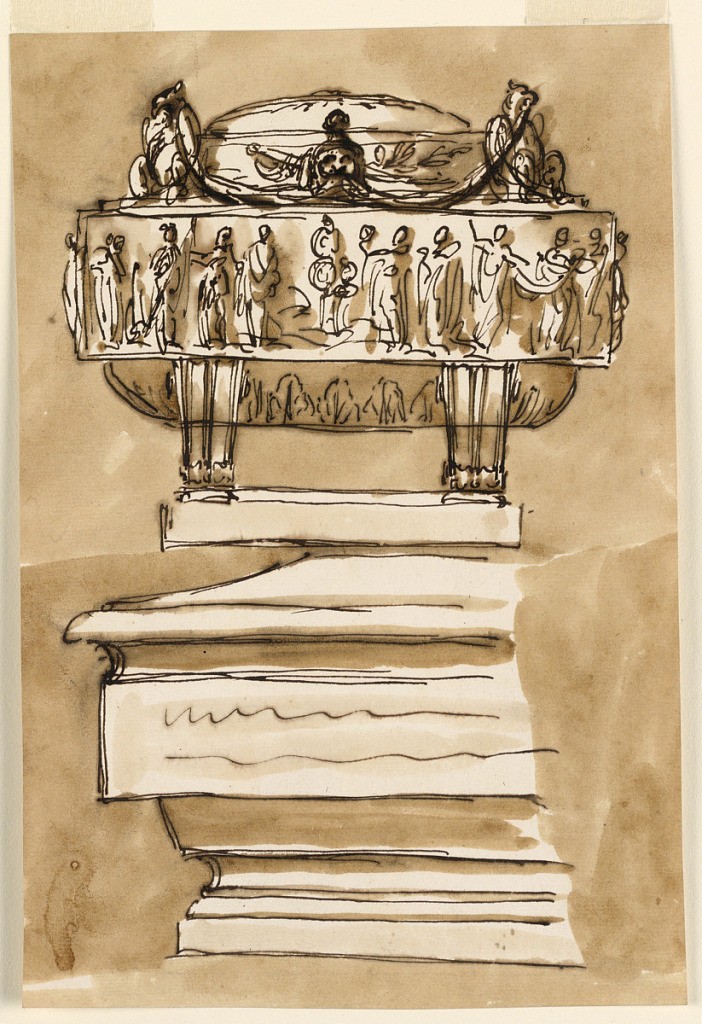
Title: Sarcophagi
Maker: Giuseppe Barberi, Italian, 1746–1809
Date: ca. 1780
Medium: Pen and brown ink, brush and brown wash on off-white laid paper
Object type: Drawing
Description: Above, a base, supported by consoles surrounded by a frieze with figures. In front of the lower part of the cover are two eagles supporting festoons together with a trophy of arms in the center. Below, the left side is shown of the moulded sarcophagus. Colored background.